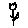
Label: flower